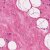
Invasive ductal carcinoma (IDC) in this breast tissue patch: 0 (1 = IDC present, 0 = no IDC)